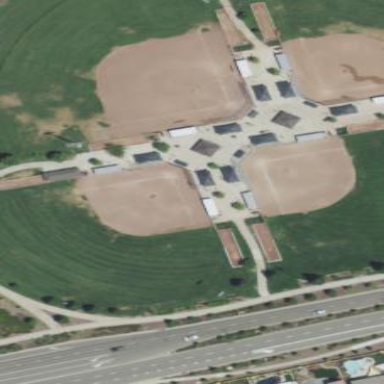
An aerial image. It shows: Baseball pitch for leisure land activities.